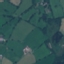
Label: Pasture